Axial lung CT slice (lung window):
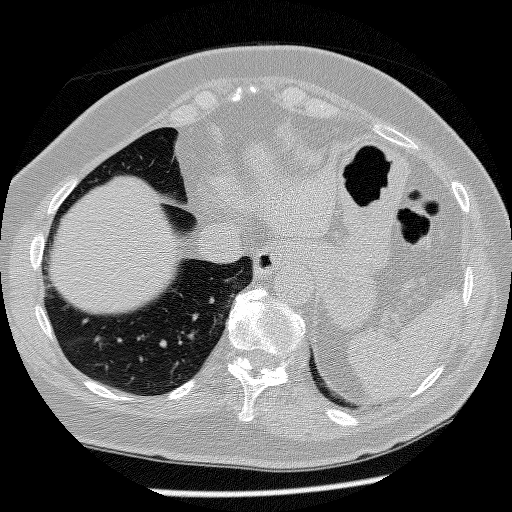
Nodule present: no